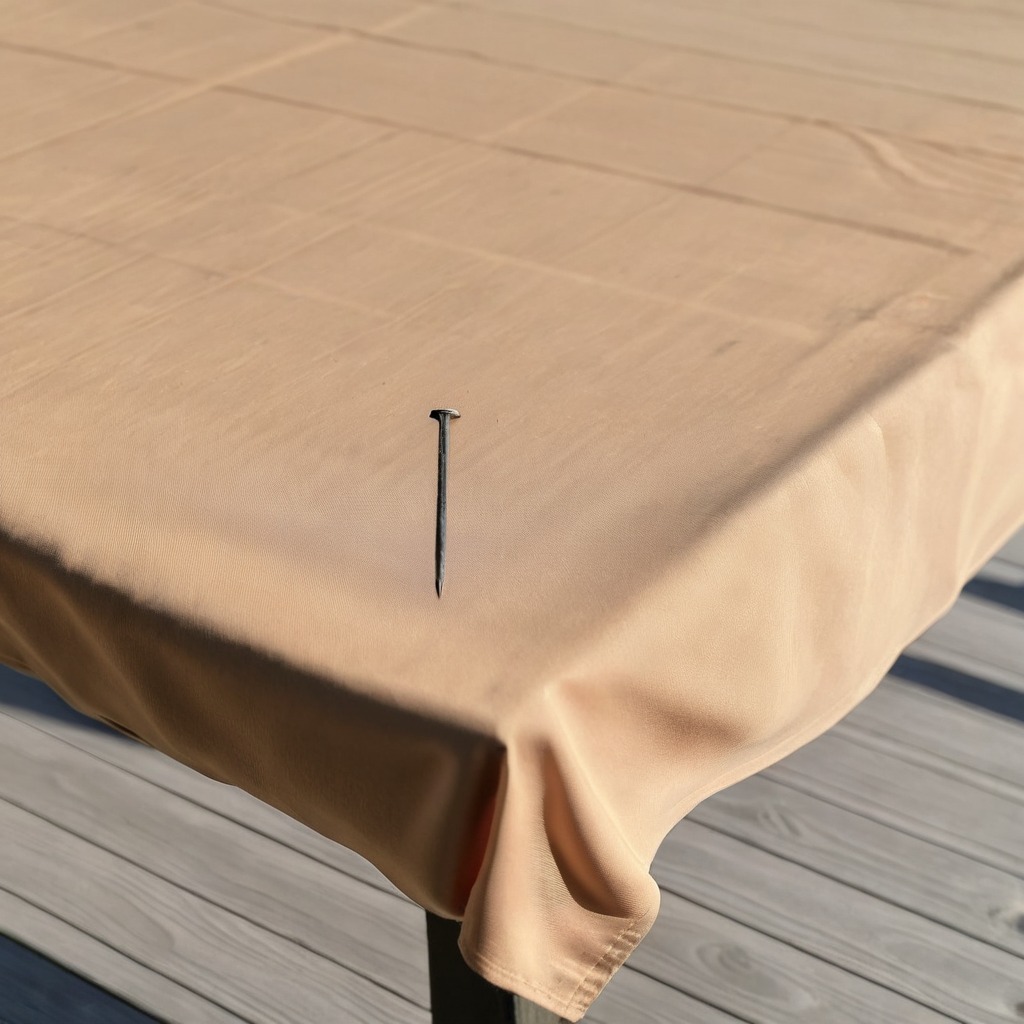
A nail is lying on a wooden table.